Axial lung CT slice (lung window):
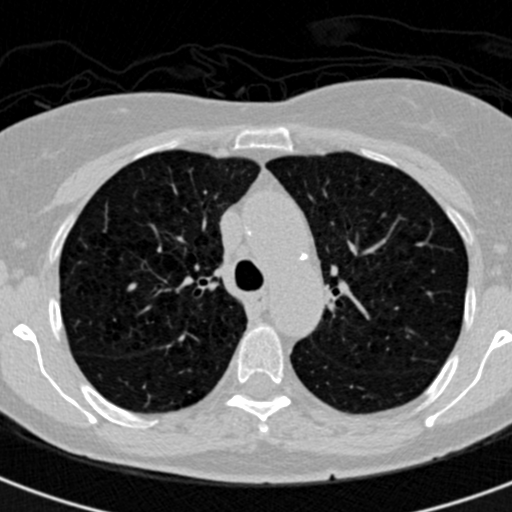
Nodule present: no